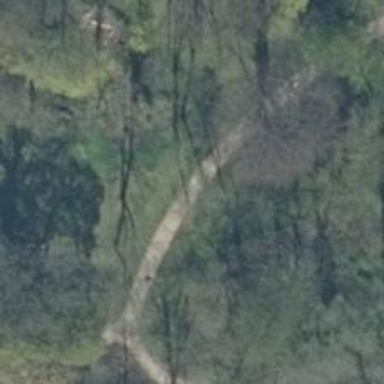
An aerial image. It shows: Paved path.